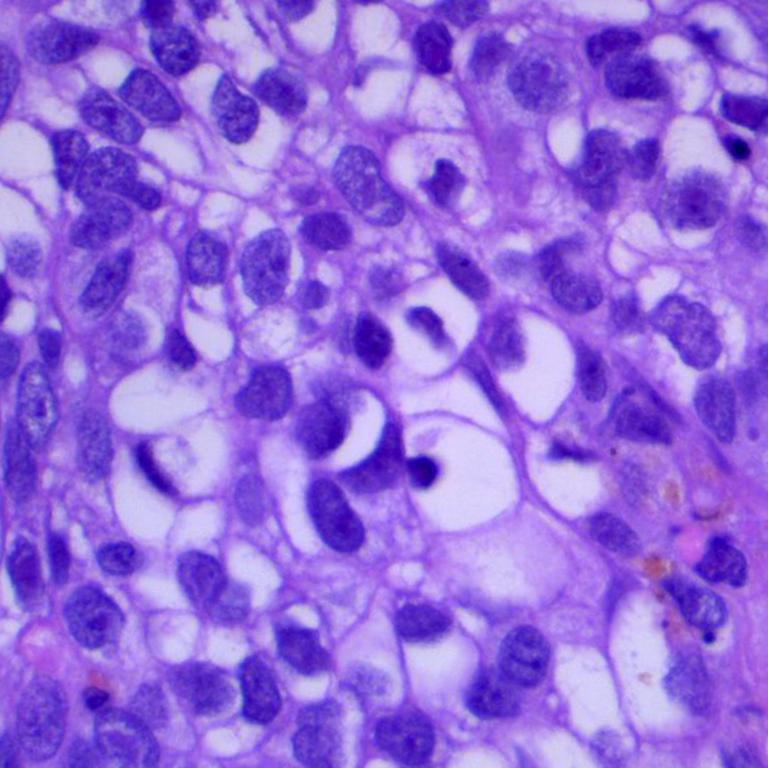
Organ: lung
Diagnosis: squamous carcinomas